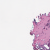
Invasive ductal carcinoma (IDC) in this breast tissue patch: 0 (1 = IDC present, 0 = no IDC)